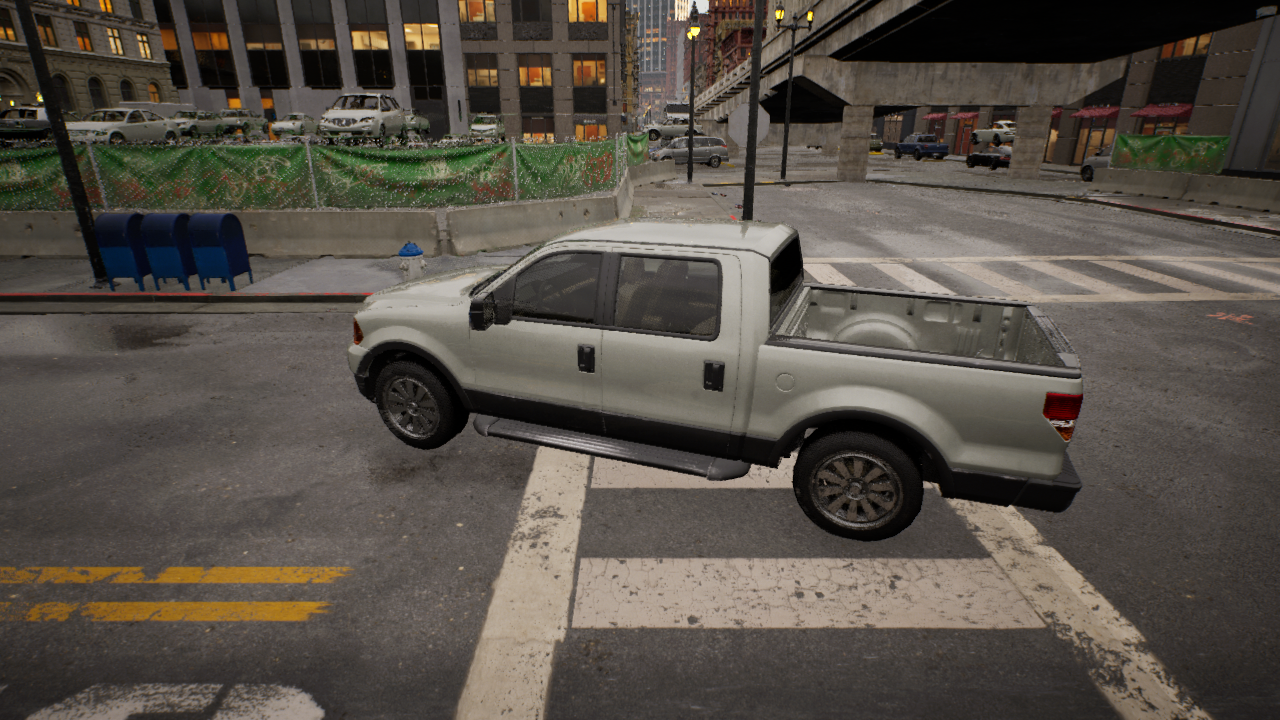
Venue: intersection
Lighting: golden hour
Vehicle rig: pickup